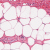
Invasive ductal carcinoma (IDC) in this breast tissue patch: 0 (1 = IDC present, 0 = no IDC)